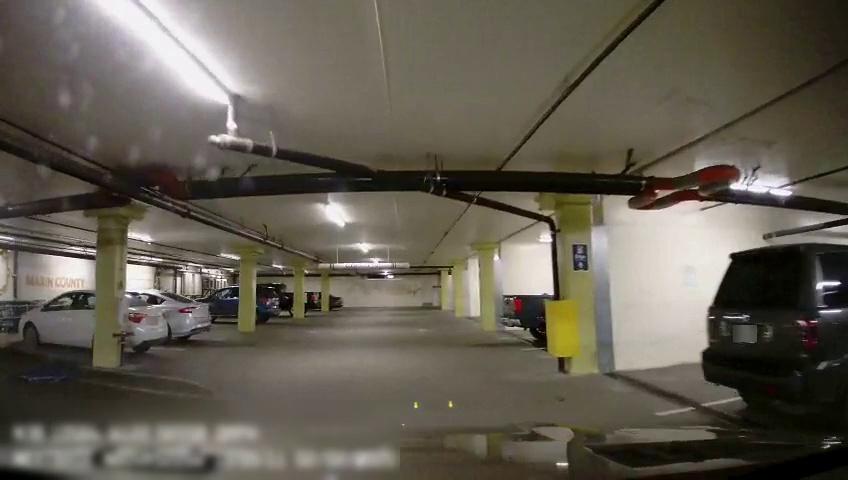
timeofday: Dusk/Dawn/Twilight
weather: Other
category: Drivable Space
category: Vehicles | Car
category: Vehicles | Truck
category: Vehicles | SUV
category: Vehicles | Truck
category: Vehicles | Car
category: Vehicles | Car
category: Vehicles | SUV